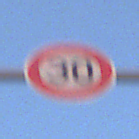
Verkehrszeichen: Geschwindigkeit30
Umgebung: Outdoor, Urban
Tageszeit: SunriseSunset
Wetter: Clear
Licht: Natural
Jahreszeit: NotSpecified
Kontrast: MediumContrast